Aerial crown-view tile of a tropical tree (Barro Colorado Island, Panama), acquired 20250512:
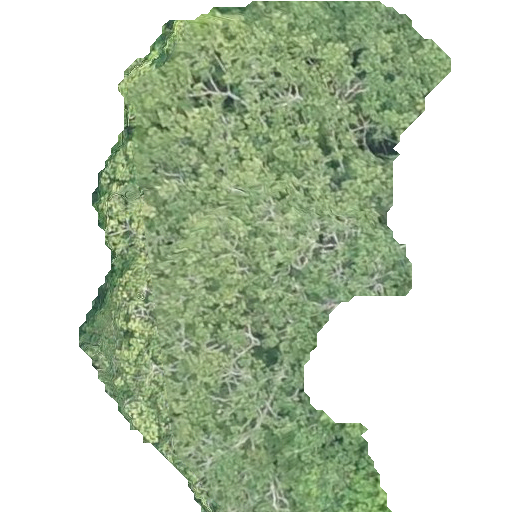
Species: Sterculia apetala
GBIF accepted scientific name: Sterculia apetala
Crown area: 199.886 m²